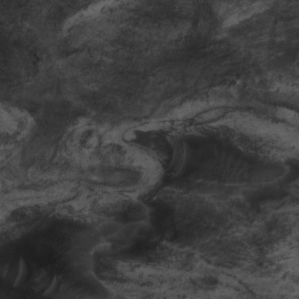
Label: non_frost